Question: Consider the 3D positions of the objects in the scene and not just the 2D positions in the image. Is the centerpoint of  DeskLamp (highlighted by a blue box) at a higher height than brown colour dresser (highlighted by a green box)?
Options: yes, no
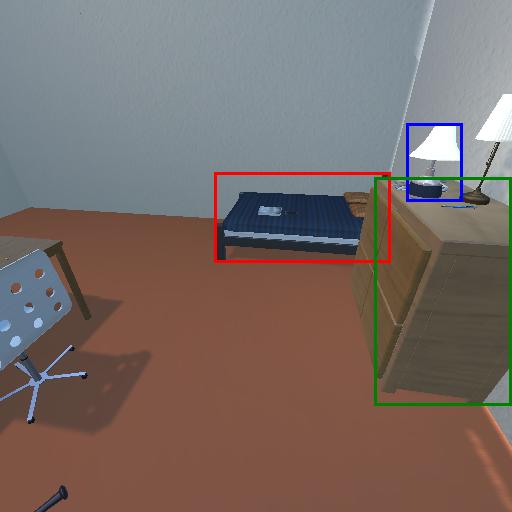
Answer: yes